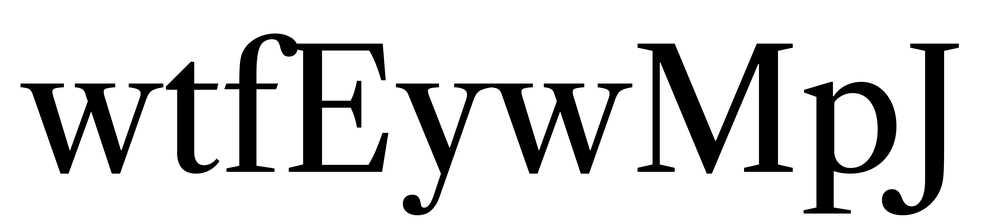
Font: LibreCaslonText_Regular